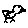
Label: bird